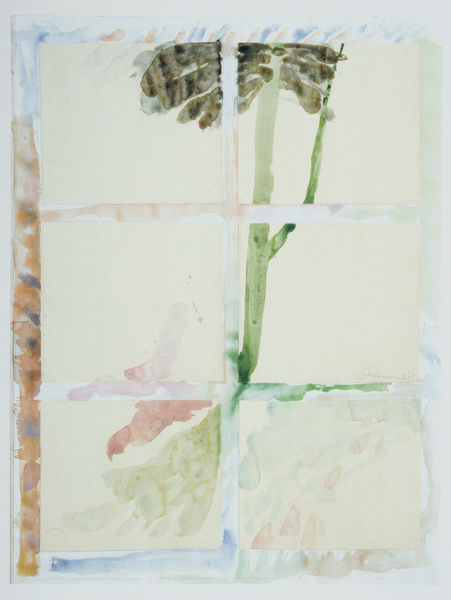
Titel: ohne Titel
Künstler: Gerhard Hoehme
Standort: Düsseldorf
Institution: Gerhard und Magarete Hoehme-Stiftung
Schlagwörter: baum, blau, weiß, aquarell, grün, braun, fenster, orange, ausblick, rahmen, pflanze, papier, grafik, palme, kreuz, sprossen, scheiben, quadrate, planze